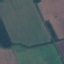
Label: AnnualCrop